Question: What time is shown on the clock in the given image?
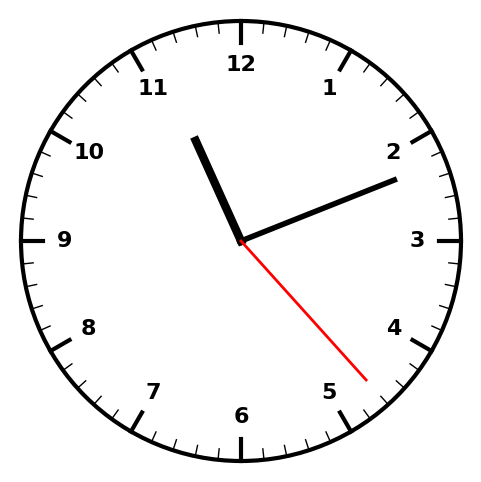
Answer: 11:11:23